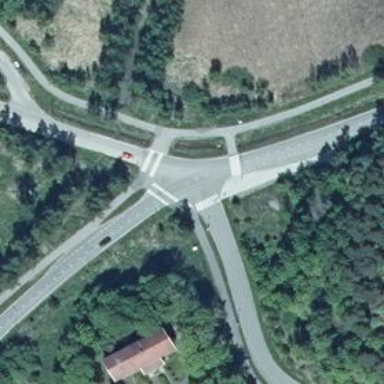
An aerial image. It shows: Road with "give way" sign.